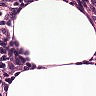
Metastatic tissue present: no